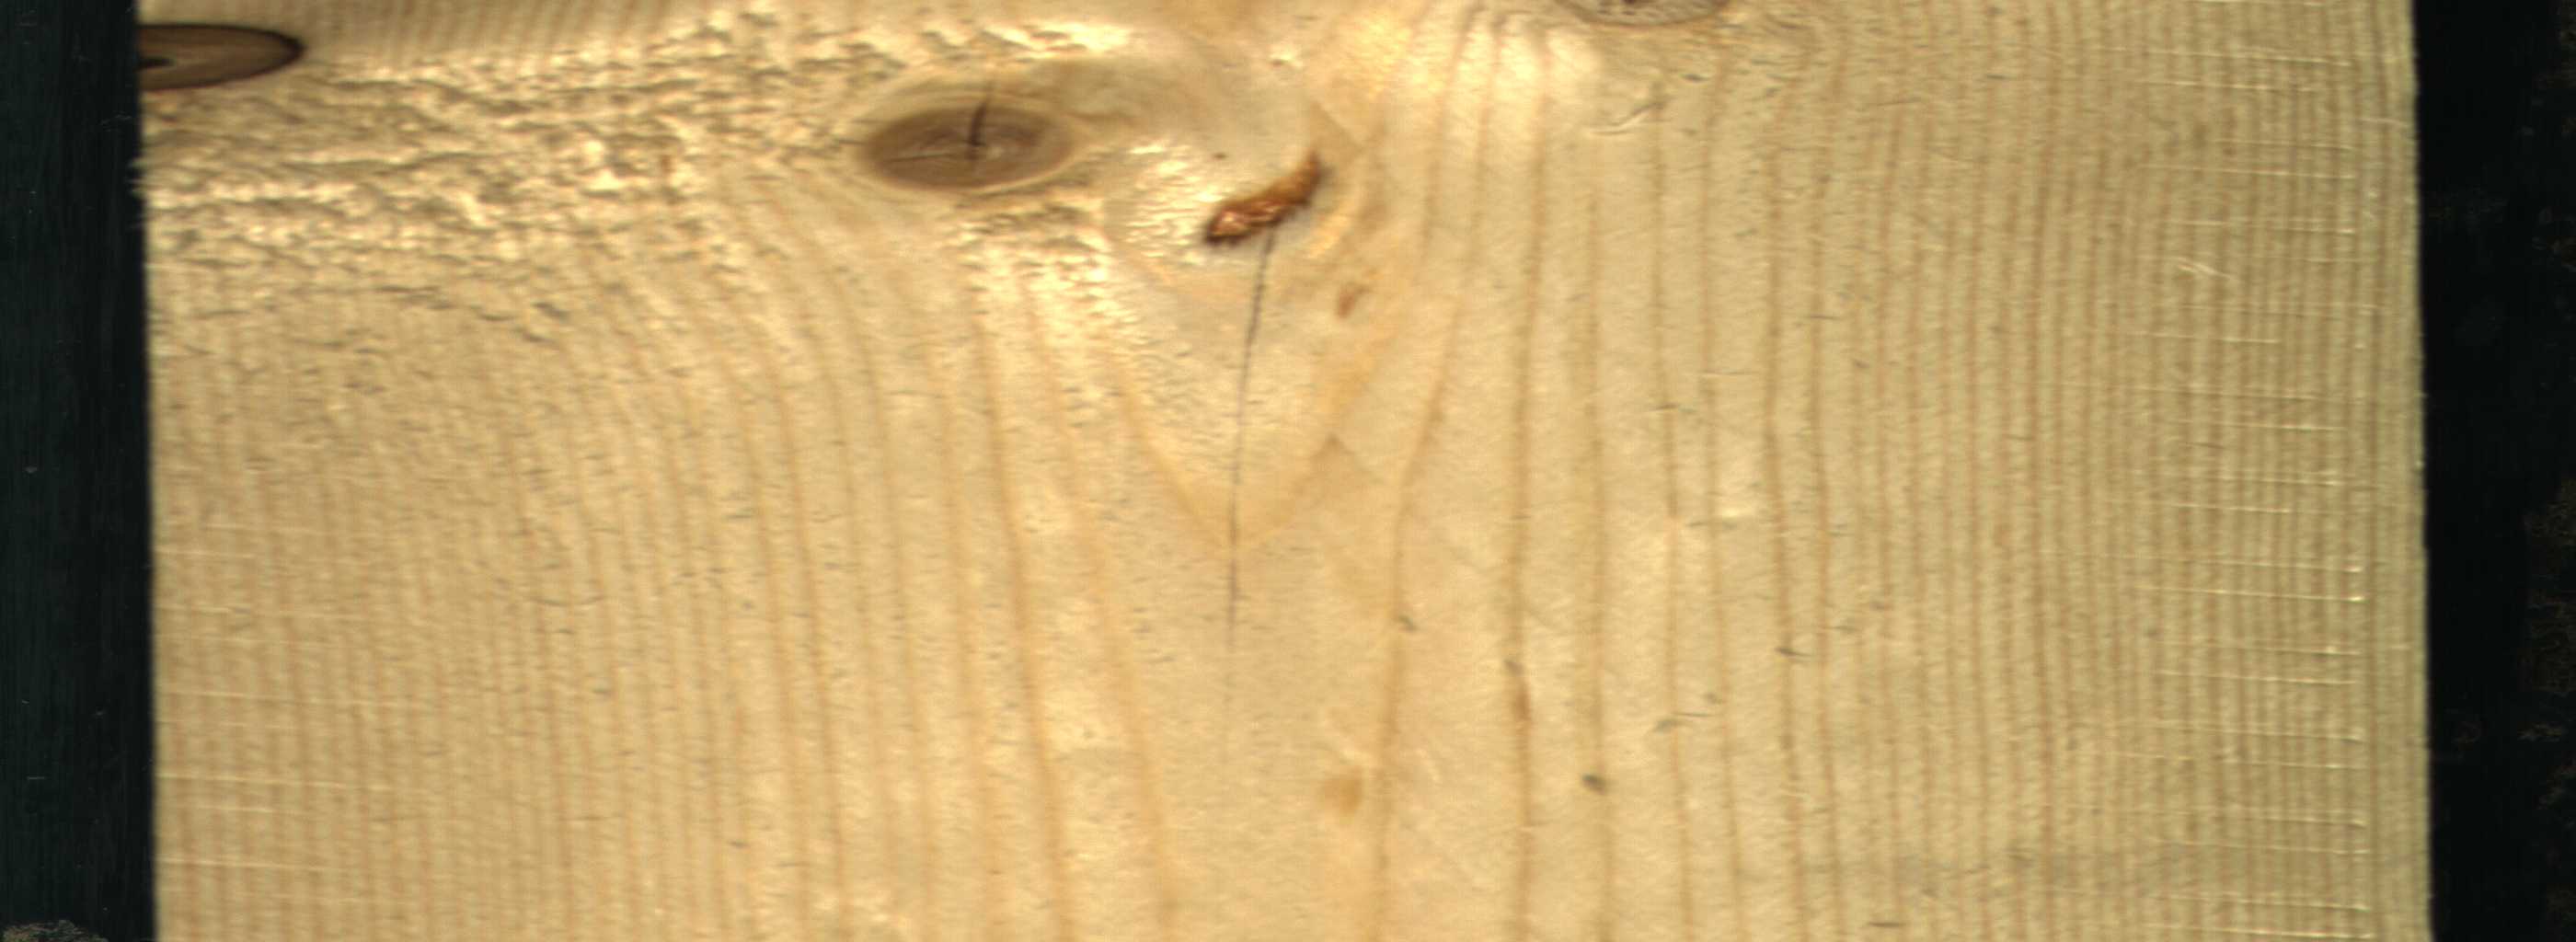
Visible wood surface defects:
resin
knot_with_crack
Dead_Knot
Live_Knot